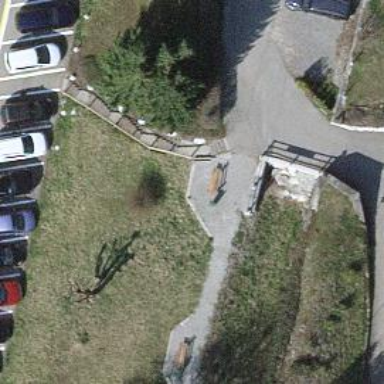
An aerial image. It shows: Set of steps on the road.